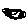
Label: cloud